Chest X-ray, AP view. Patient: 18 years old, sex F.
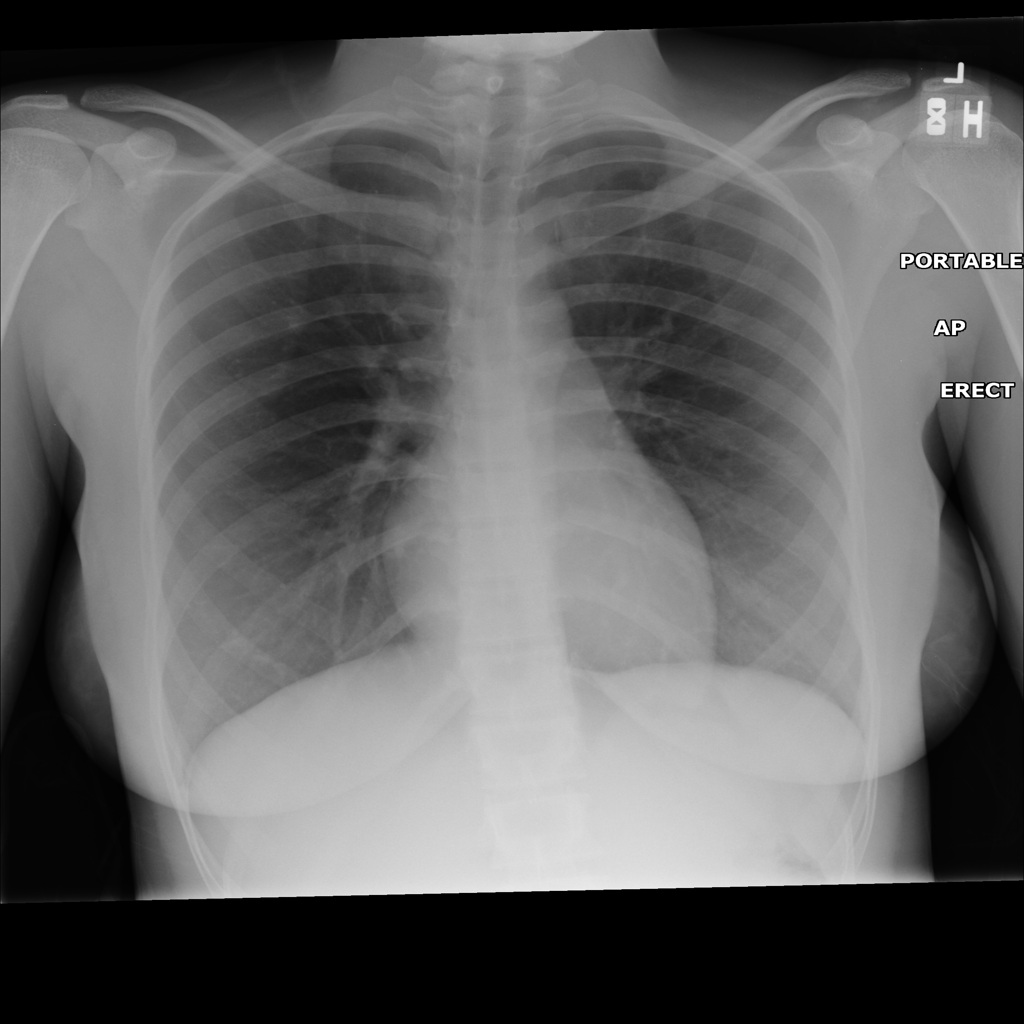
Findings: No Finding